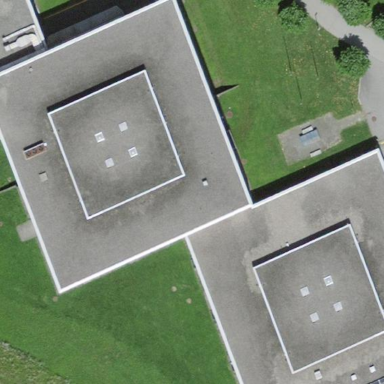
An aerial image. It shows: School building.